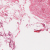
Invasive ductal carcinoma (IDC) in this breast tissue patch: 0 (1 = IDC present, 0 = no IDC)